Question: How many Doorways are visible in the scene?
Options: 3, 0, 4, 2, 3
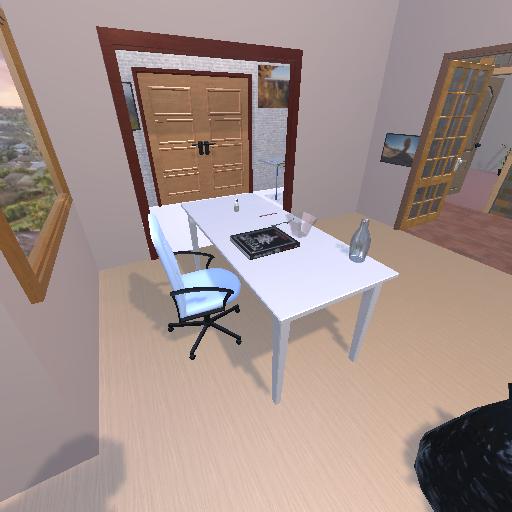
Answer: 3